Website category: sports
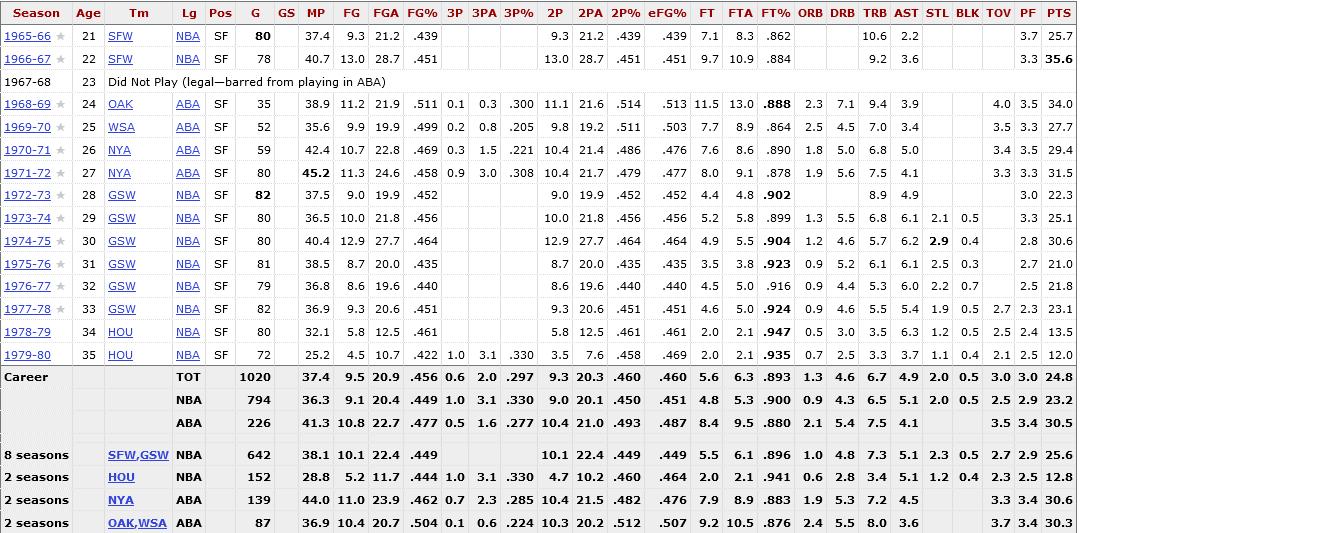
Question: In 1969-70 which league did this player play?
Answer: ABA

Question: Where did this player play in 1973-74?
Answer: NBA

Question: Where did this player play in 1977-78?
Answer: NBA

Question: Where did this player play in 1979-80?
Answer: NBA

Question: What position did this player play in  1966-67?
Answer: SF

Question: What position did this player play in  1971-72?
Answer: SF

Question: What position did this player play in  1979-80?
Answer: SF

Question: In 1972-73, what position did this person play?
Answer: SF

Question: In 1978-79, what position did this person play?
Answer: SF

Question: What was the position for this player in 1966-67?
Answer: SF

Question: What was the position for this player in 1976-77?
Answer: SF

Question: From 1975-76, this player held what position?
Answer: SF

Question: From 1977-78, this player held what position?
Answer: SF

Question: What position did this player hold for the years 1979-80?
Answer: SF

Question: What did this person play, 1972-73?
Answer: SF

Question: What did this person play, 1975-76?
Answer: SF

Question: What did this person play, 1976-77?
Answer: SF

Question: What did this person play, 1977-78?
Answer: SF

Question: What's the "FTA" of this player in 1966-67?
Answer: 10.9

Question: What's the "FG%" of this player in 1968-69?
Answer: .511

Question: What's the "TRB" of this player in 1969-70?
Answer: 7.0

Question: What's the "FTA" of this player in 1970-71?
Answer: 8.6

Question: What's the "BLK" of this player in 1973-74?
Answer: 0.5

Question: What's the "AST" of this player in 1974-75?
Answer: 6.2

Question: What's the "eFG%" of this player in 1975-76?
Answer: .435

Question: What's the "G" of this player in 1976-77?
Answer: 79

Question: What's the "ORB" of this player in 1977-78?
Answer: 0.9

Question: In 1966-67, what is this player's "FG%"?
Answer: .451

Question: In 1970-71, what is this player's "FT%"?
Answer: .890

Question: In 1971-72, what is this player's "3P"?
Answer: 0.9

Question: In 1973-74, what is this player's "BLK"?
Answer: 0.5

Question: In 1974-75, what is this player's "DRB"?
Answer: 4.6

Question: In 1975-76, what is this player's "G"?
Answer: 81

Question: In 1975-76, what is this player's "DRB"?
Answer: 5.2

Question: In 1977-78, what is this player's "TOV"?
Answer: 2.7

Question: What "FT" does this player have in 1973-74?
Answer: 5.2

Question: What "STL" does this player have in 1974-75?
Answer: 2.9

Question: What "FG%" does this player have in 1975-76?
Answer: .435

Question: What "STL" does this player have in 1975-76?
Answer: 2.5

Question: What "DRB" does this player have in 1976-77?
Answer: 4.4

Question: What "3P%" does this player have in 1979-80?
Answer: .330

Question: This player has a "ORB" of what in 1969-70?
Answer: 2.5

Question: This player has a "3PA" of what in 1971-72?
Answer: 3.0

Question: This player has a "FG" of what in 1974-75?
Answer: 12.9

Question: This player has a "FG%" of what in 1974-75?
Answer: .464

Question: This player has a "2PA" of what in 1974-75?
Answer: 27.7

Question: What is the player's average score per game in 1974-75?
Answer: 30.6

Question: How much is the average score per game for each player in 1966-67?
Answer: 35.6

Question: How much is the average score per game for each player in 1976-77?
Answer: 21.8

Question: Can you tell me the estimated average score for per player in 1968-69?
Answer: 34.0

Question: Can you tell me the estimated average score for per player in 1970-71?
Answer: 29.4

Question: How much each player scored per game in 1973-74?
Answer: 25.1

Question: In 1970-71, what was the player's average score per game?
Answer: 29.4

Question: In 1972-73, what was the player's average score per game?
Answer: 22.3

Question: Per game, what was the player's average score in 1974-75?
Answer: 30.6